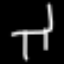
Label: chair